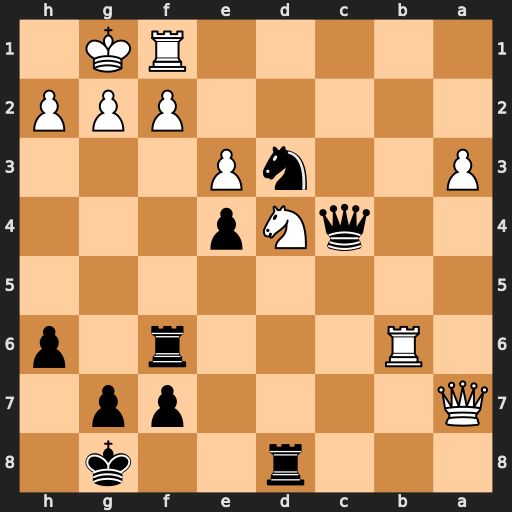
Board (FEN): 3r2k1/Q4pp1/1R3r1p/8/2qNp3/P2nP3/5PPP/5RK1
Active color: b
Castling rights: -
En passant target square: -
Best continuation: Rxf2 Rbb1 Qa2